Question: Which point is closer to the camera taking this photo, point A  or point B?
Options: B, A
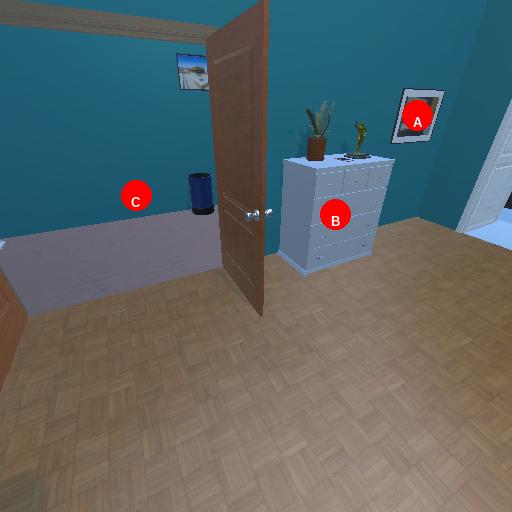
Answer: B